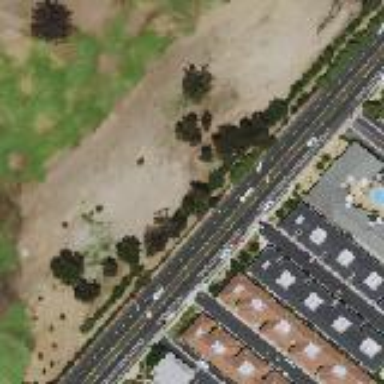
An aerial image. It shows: Golf fairway in the image.